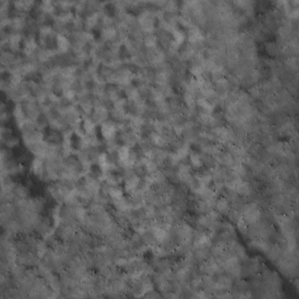
Label: non_frost